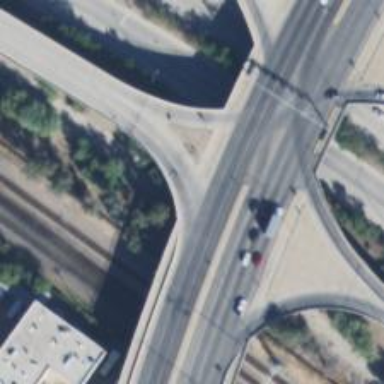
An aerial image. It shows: Trunk link highway bridge.